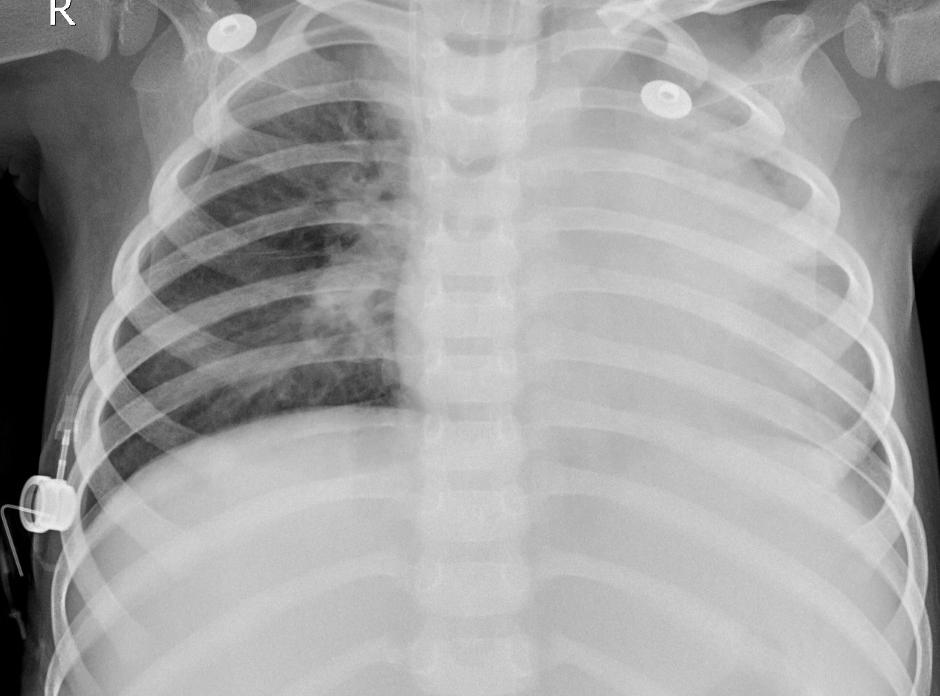
Diagnosis: PNEUMONIA